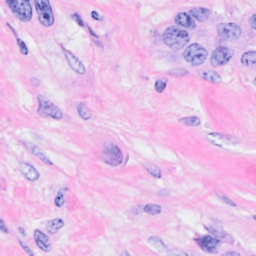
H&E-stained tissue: Breast